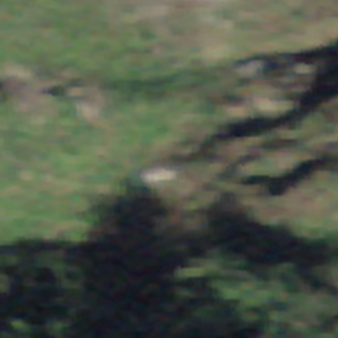
Label: other